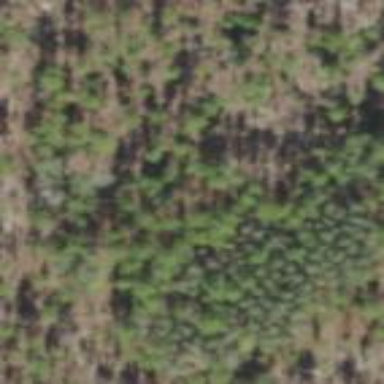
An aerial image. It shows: Woodland consisting mainly of needle-leaved trees.